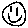
Label: smiley face